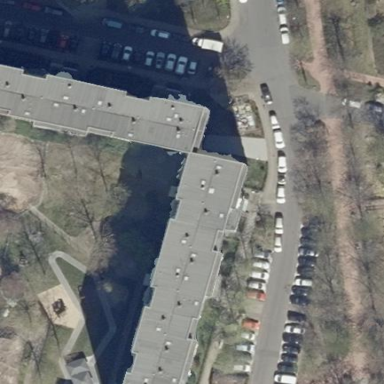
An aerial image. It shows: Flat-roofed apartment building.